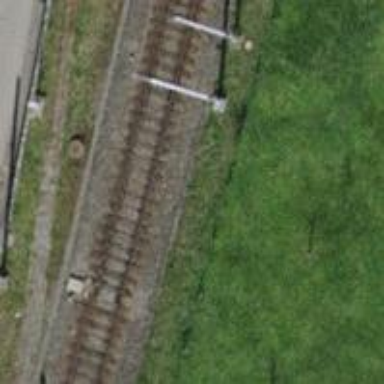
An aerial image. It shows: Railway switch.